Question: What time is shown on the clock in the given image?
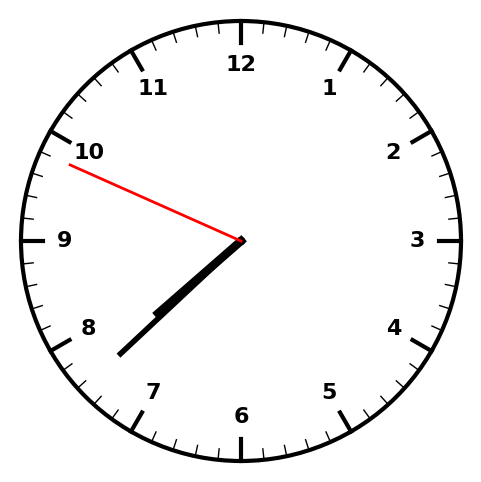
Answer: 07:37:49